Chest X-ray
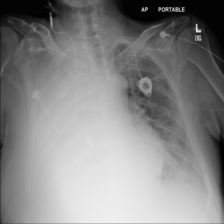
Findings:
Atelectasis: negative
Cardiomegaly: negative
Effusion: negative
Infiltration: negative
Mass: negative
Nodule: negative
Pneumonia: negative
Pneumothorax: negative
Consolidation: negative
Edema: negative
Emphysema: negative
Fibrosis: negative
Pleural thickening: negative
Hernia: negative